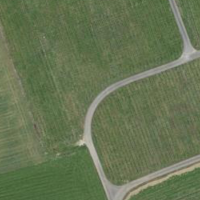
EUNIS habitat code: 52
Species observed at this site:
Vicia sepium